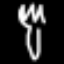
Label: fork